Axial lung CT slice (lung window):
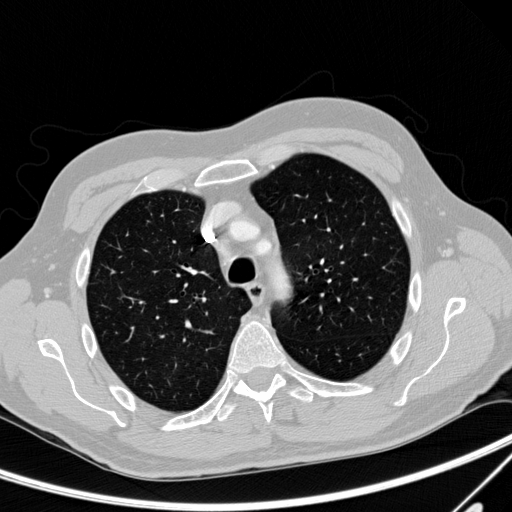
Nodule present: no